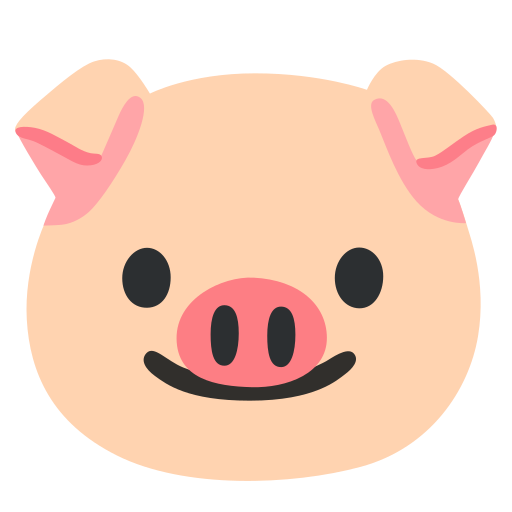
Emoji: 🐷